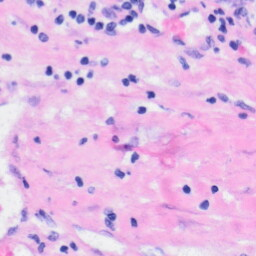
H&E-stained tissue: Liver